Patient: sex M, age 26
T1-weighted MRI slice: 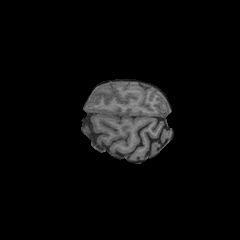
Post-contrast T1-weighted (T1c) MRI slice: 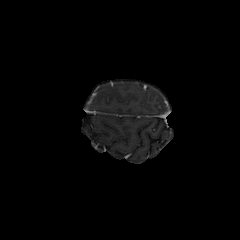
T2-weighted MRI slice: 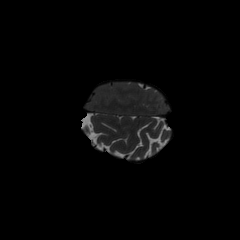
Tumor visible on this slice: no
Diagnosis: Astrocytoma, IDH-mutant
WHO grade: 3